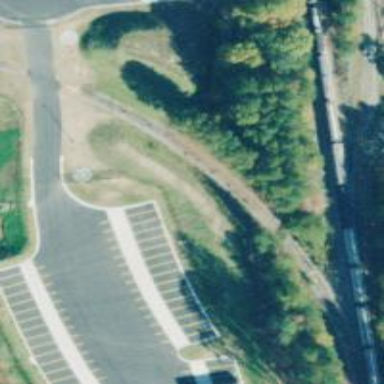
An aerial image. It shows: Disused railway spur service.